Interaction volume radius: 5 \u00c5
Interaction volume height: 30 \u00c5
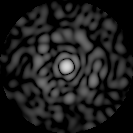
Disorder parameter: 0.8366